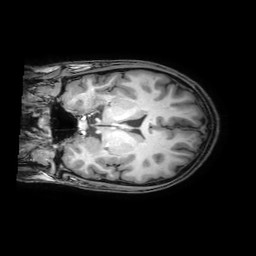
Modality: T1w
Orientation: coronal
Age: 18
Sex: male
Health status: healthy
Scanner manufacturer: philips
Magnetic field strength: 3 T
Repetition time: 0.0079 s
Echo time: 0.0035 s